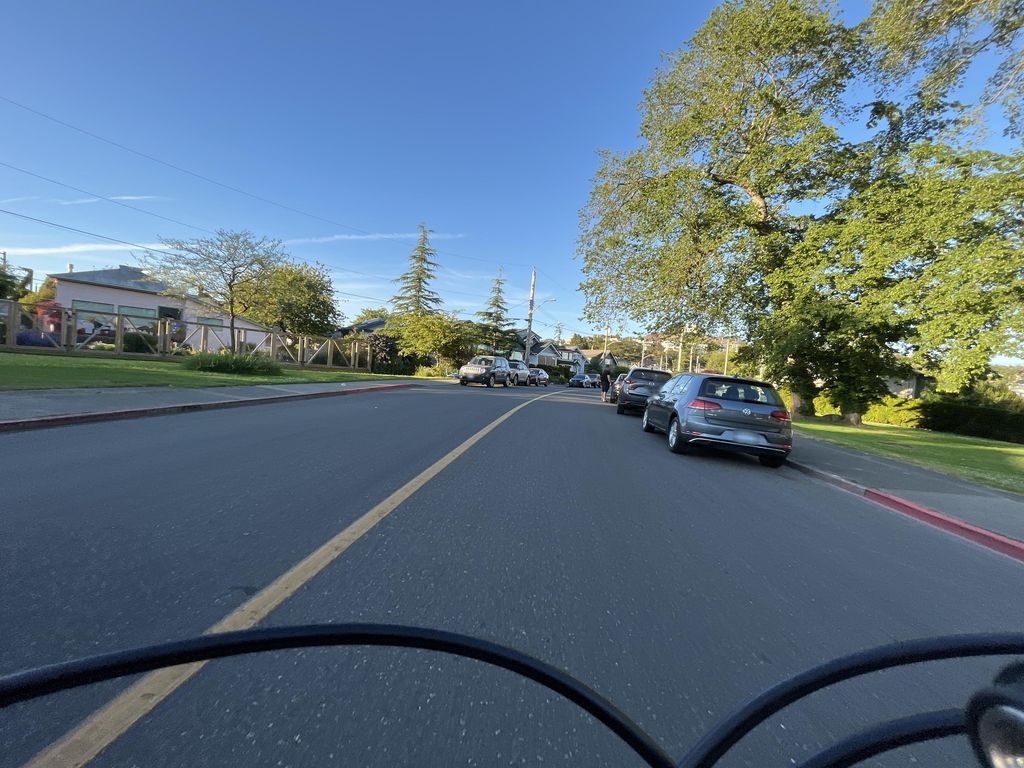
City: victoria